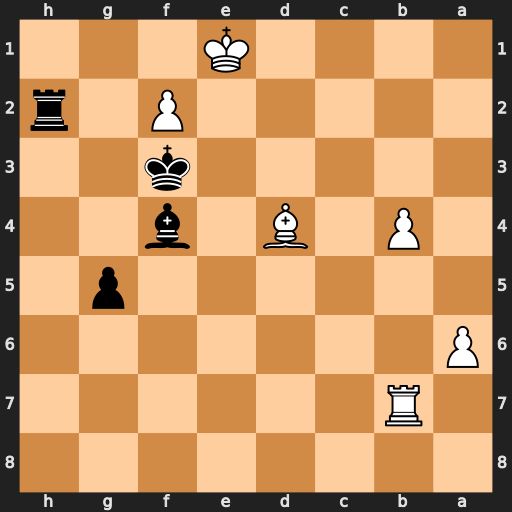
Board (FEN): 8/1R6/P7/6p1/1P1B1b2/5k2/5P1r/4K3
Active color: b
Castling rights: -
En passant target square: -
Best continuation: Rh1#